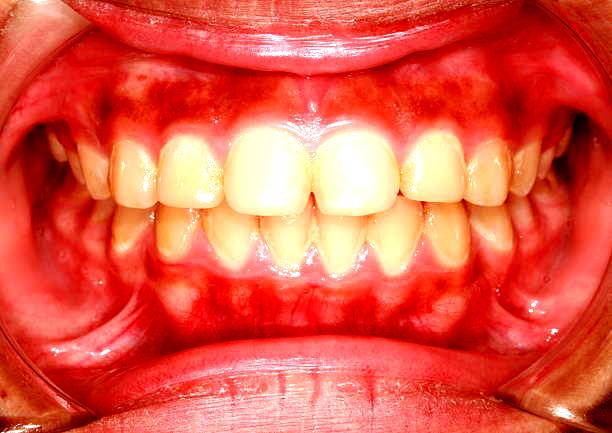
Condition: Gingivitis